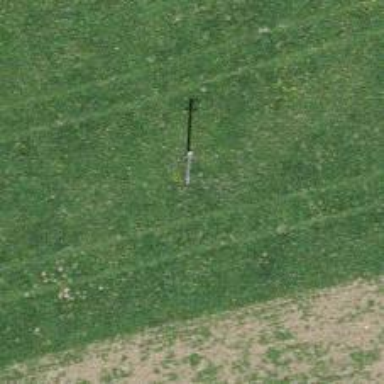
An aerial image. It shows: Power pole.